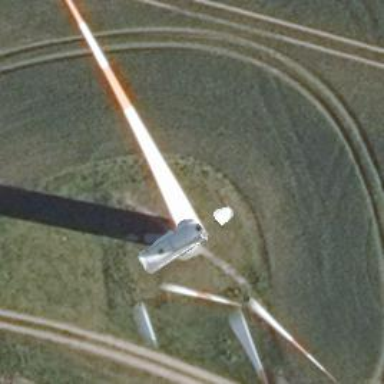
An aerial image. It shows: Wind power generator.